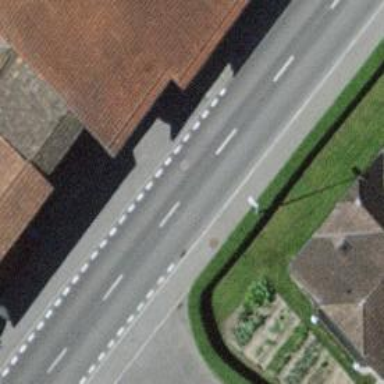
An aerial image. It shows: Tertiary road.